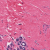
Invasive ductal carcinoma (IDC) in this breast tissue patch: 0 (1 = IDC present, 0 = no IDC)